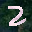
Label: 2